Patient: sex F, age 73
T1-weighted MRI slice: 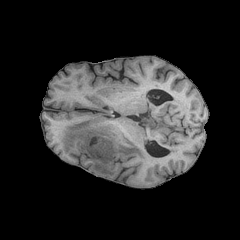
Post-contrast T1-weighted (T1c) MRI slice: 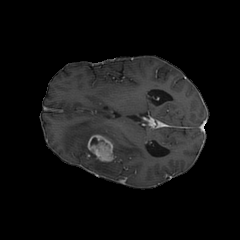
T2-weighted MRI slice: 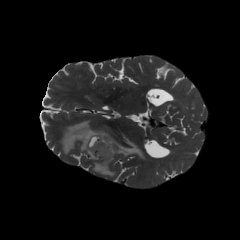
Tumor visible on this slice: yes
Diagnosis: Glioblastoma, IDH-wildtype
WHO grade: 4